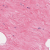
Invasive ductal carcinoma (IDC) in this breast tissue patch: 0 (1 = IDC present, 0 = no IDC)